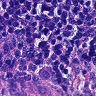
Metastatic tissue present: no